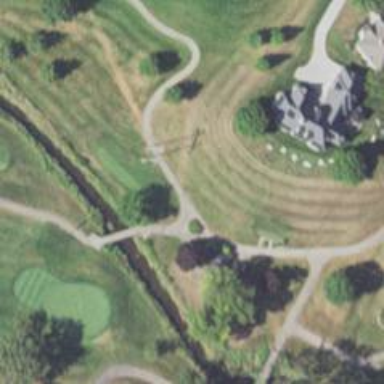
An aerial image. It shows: Service road that includes bridge over golf cart path.